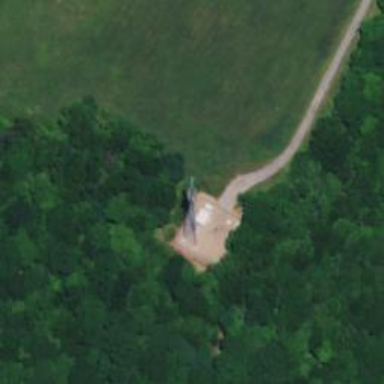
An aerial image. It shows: Mast tower used for communication.